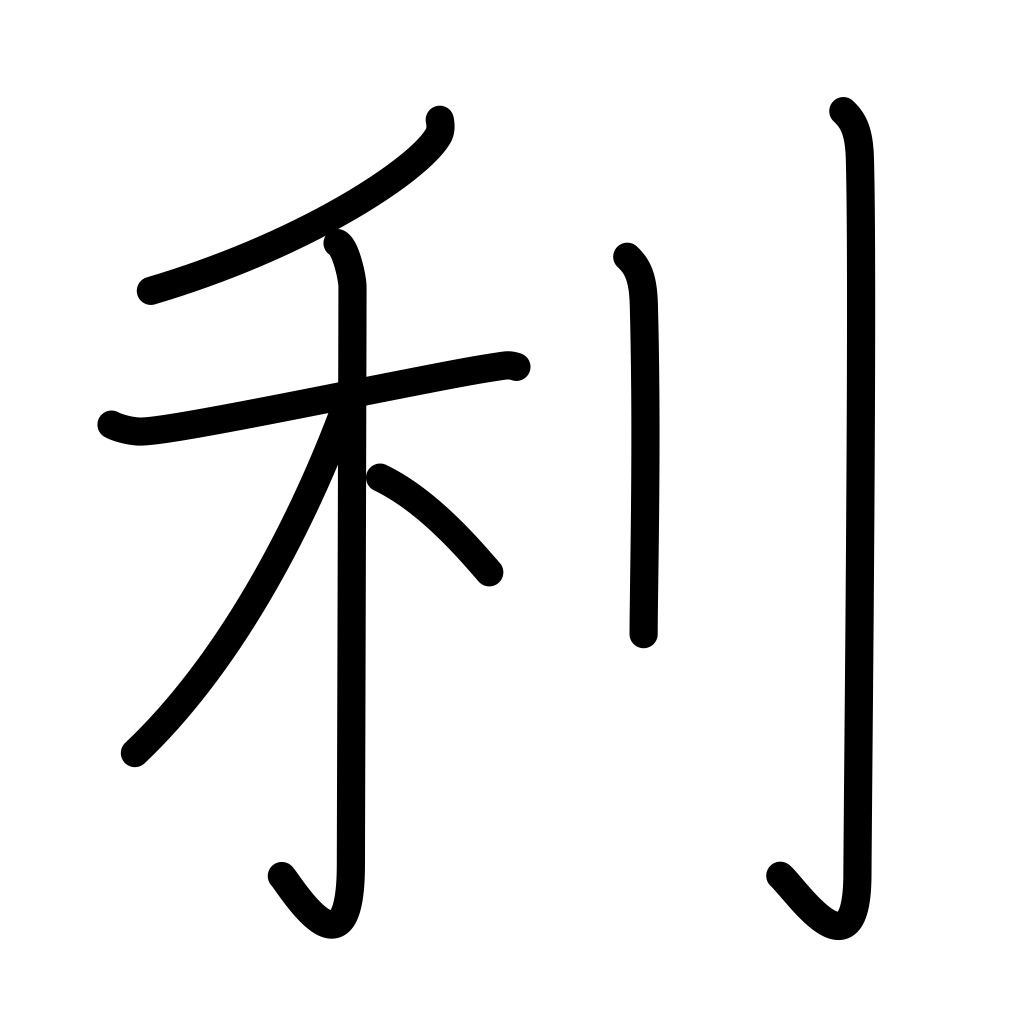
Meaning: profit, advantage, benefit